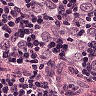
Metastatic tissue present: yes